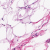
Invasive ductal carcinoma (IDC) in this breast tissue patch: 0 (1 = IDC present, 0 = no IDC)